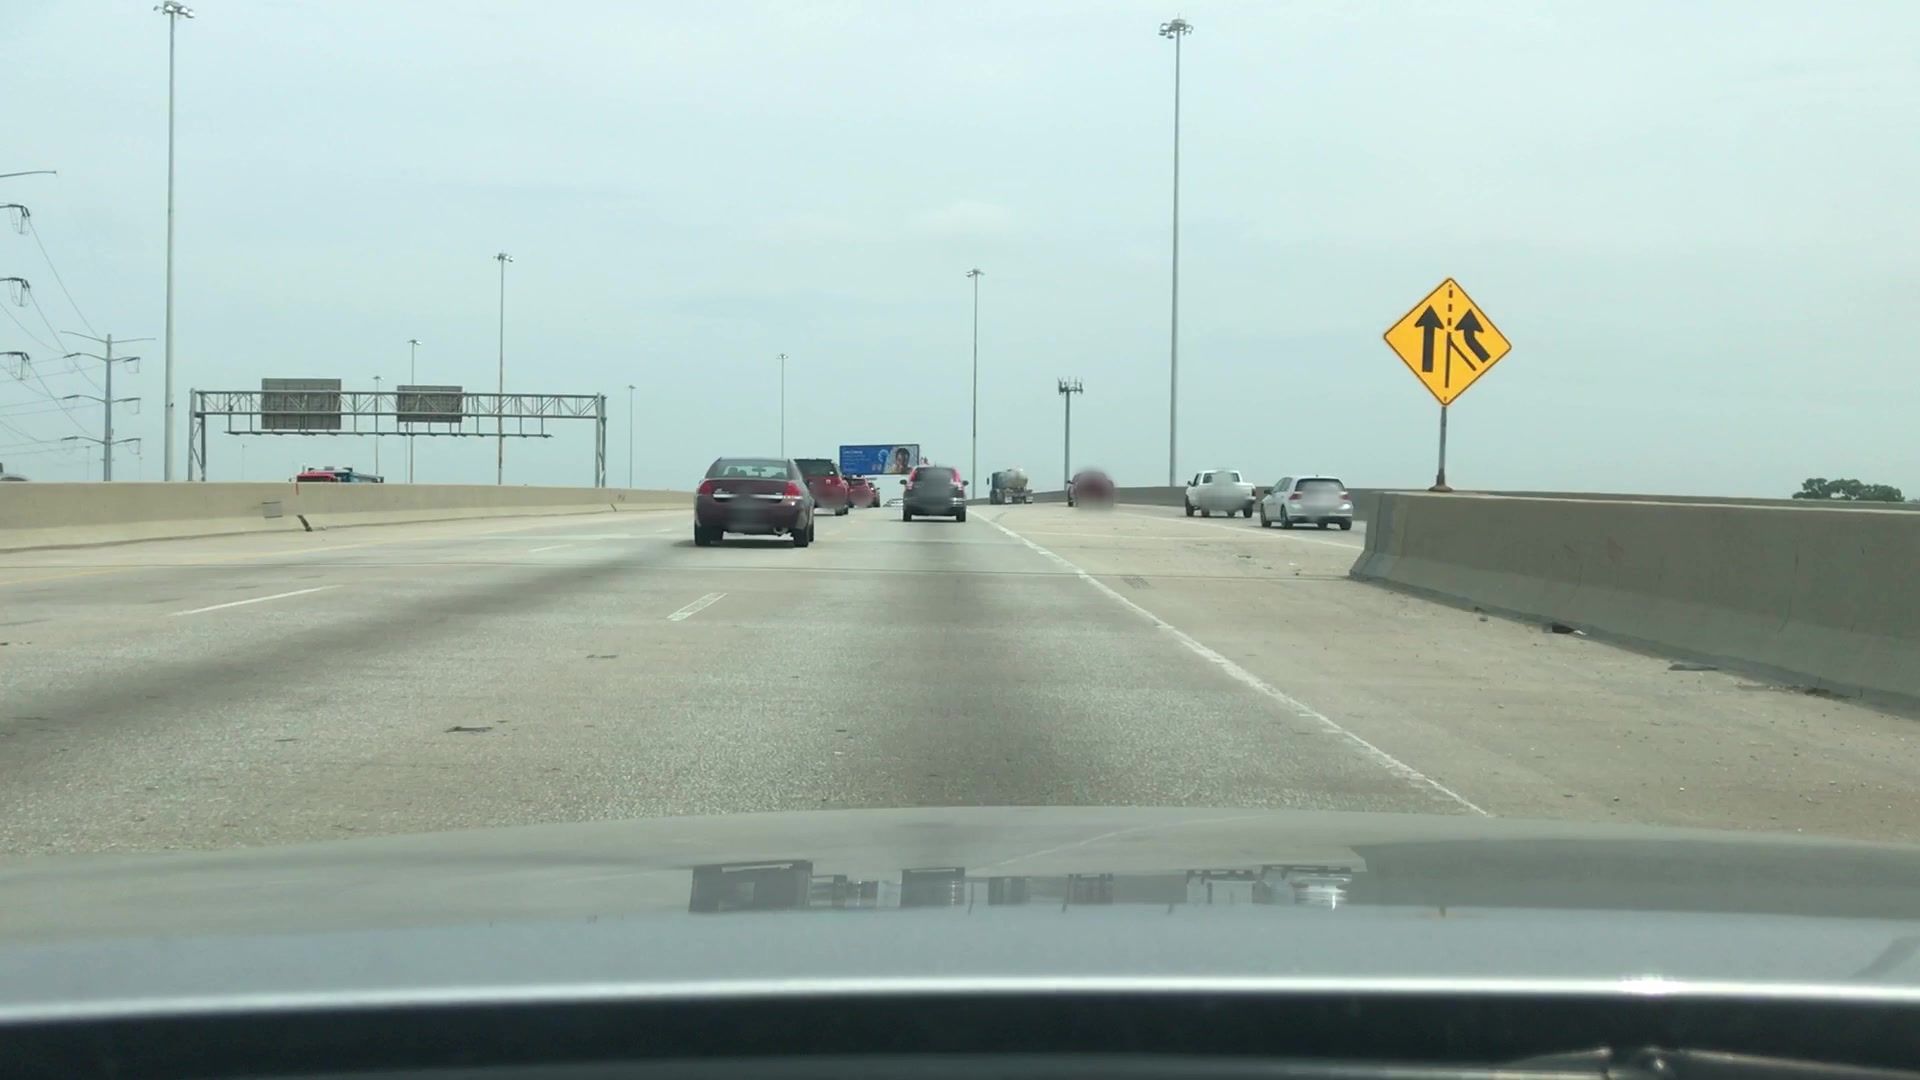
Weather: clear
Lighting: day
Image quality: good
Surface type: driving surface
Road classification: motorway_link
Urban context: urban centre
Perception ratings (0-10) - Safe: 2.36, Lively: 1.37, Beautiful: 0.93, Boring: 6.33, Depressing: 9.18, Wealthy: 0.54